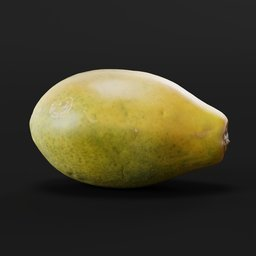
Label: nature